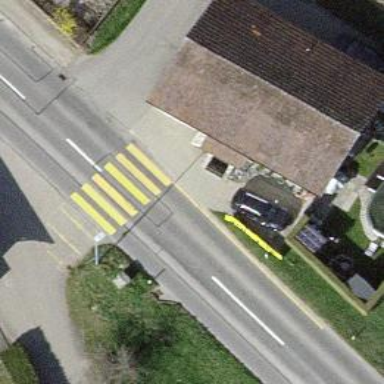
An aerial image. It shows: Marked crossing on the road.